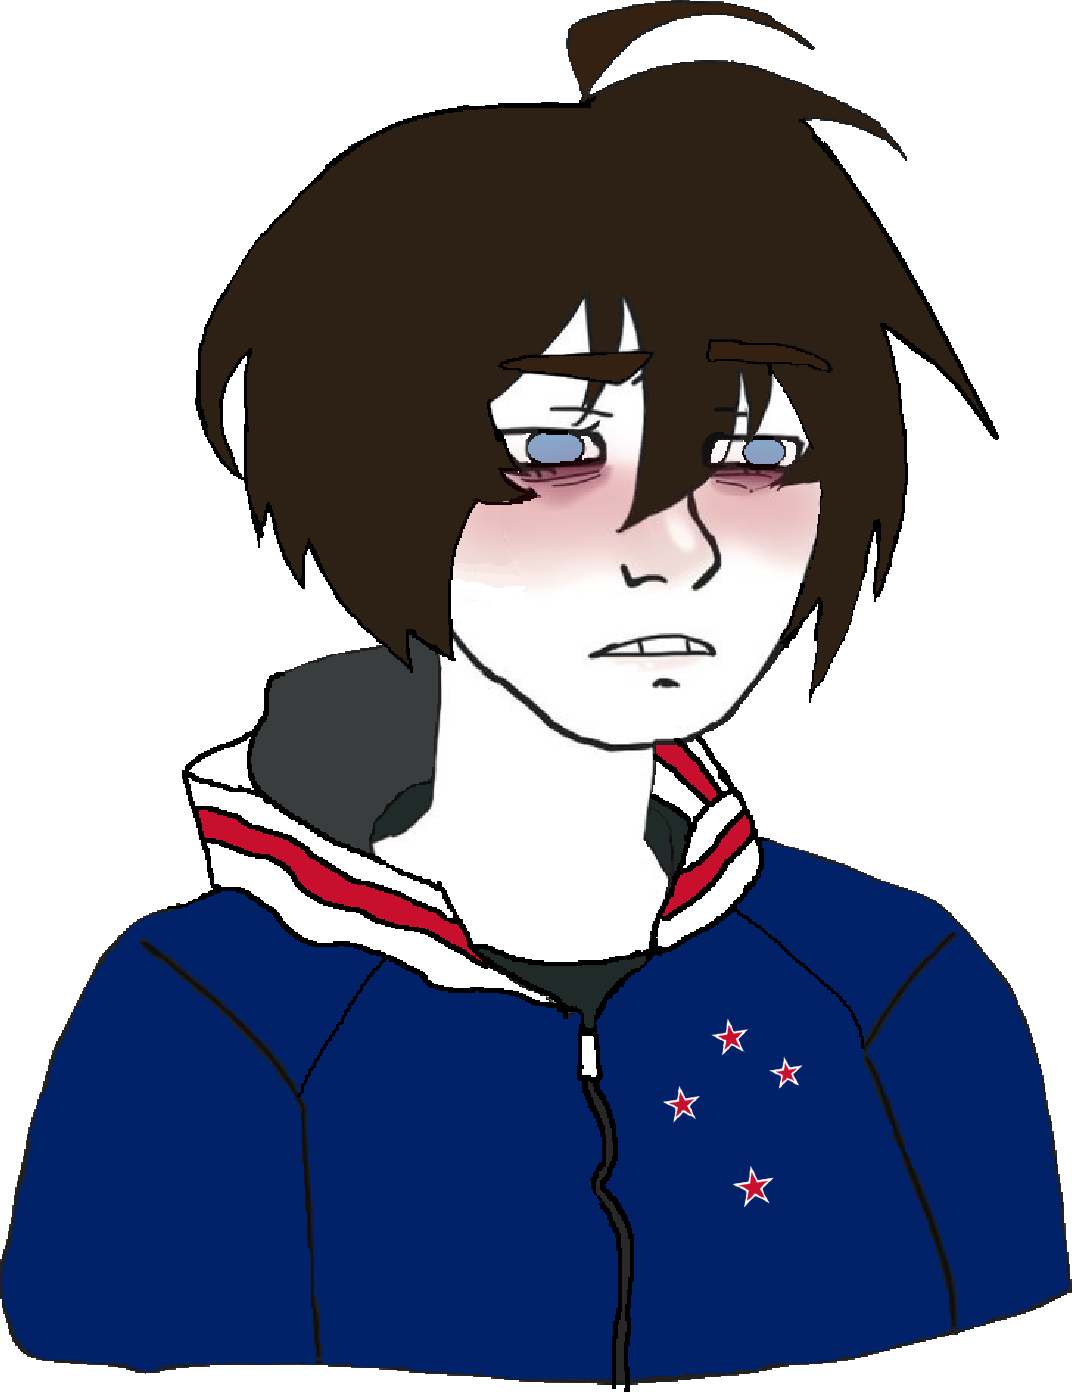
Label: 5_Twinkjak